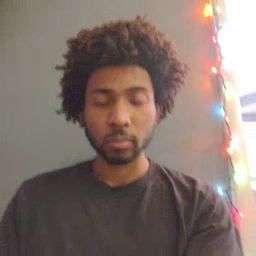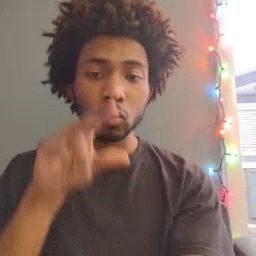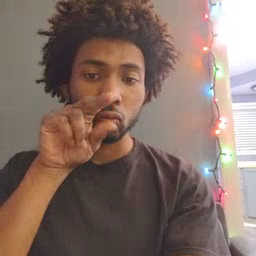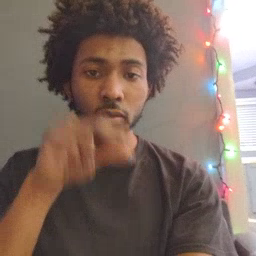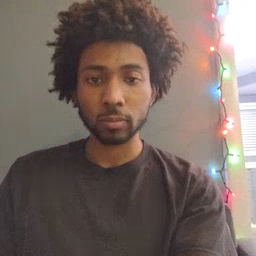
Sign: duck